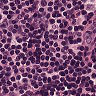
Metastatic tissue present: no